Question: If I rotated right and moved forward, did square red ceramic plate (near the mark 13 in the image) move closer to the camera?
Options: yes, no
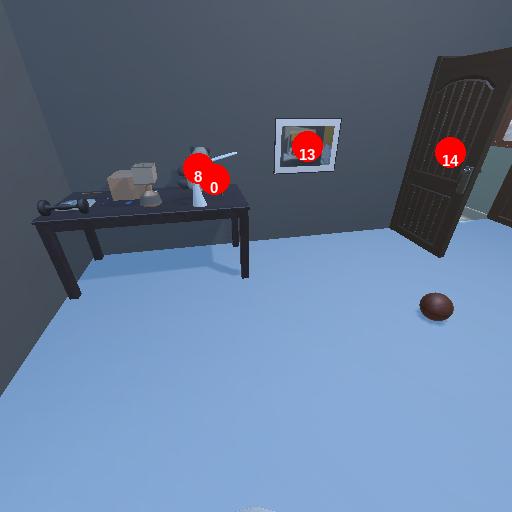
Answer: yes